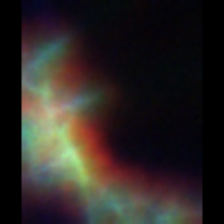
Taxon: Diatom_aggregate
Group: Diatoms